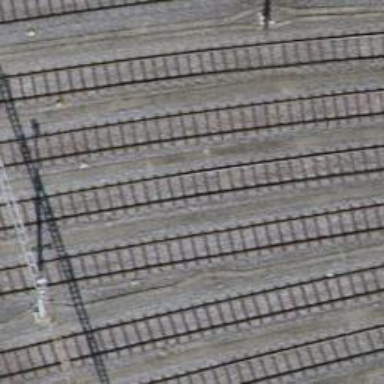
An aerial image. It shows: Rail yard with electrified contact lines for railway operations.